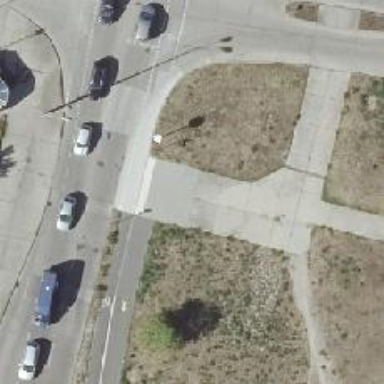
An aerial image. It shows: Concrete footway.